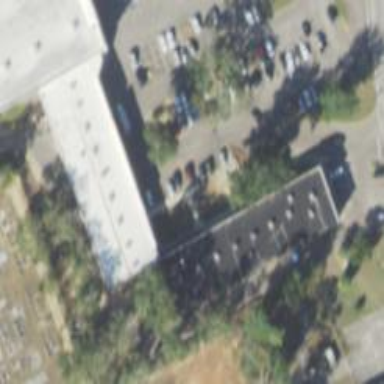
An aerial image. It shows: Parking space.